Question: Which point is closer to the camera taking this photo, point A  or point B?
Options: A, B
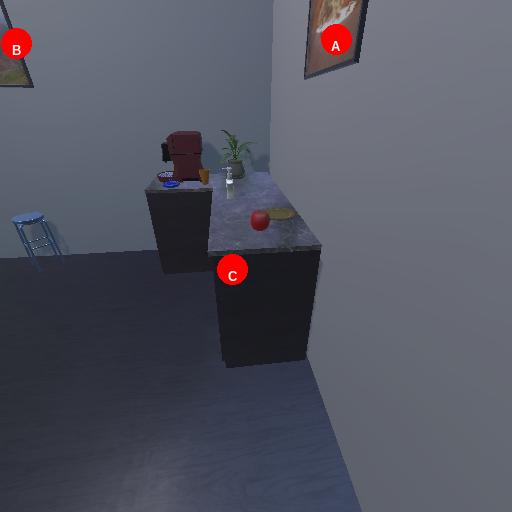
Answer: A